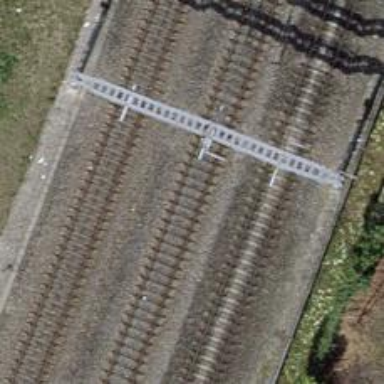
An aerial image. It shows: Railway track with contact line for electrification.